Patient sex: F
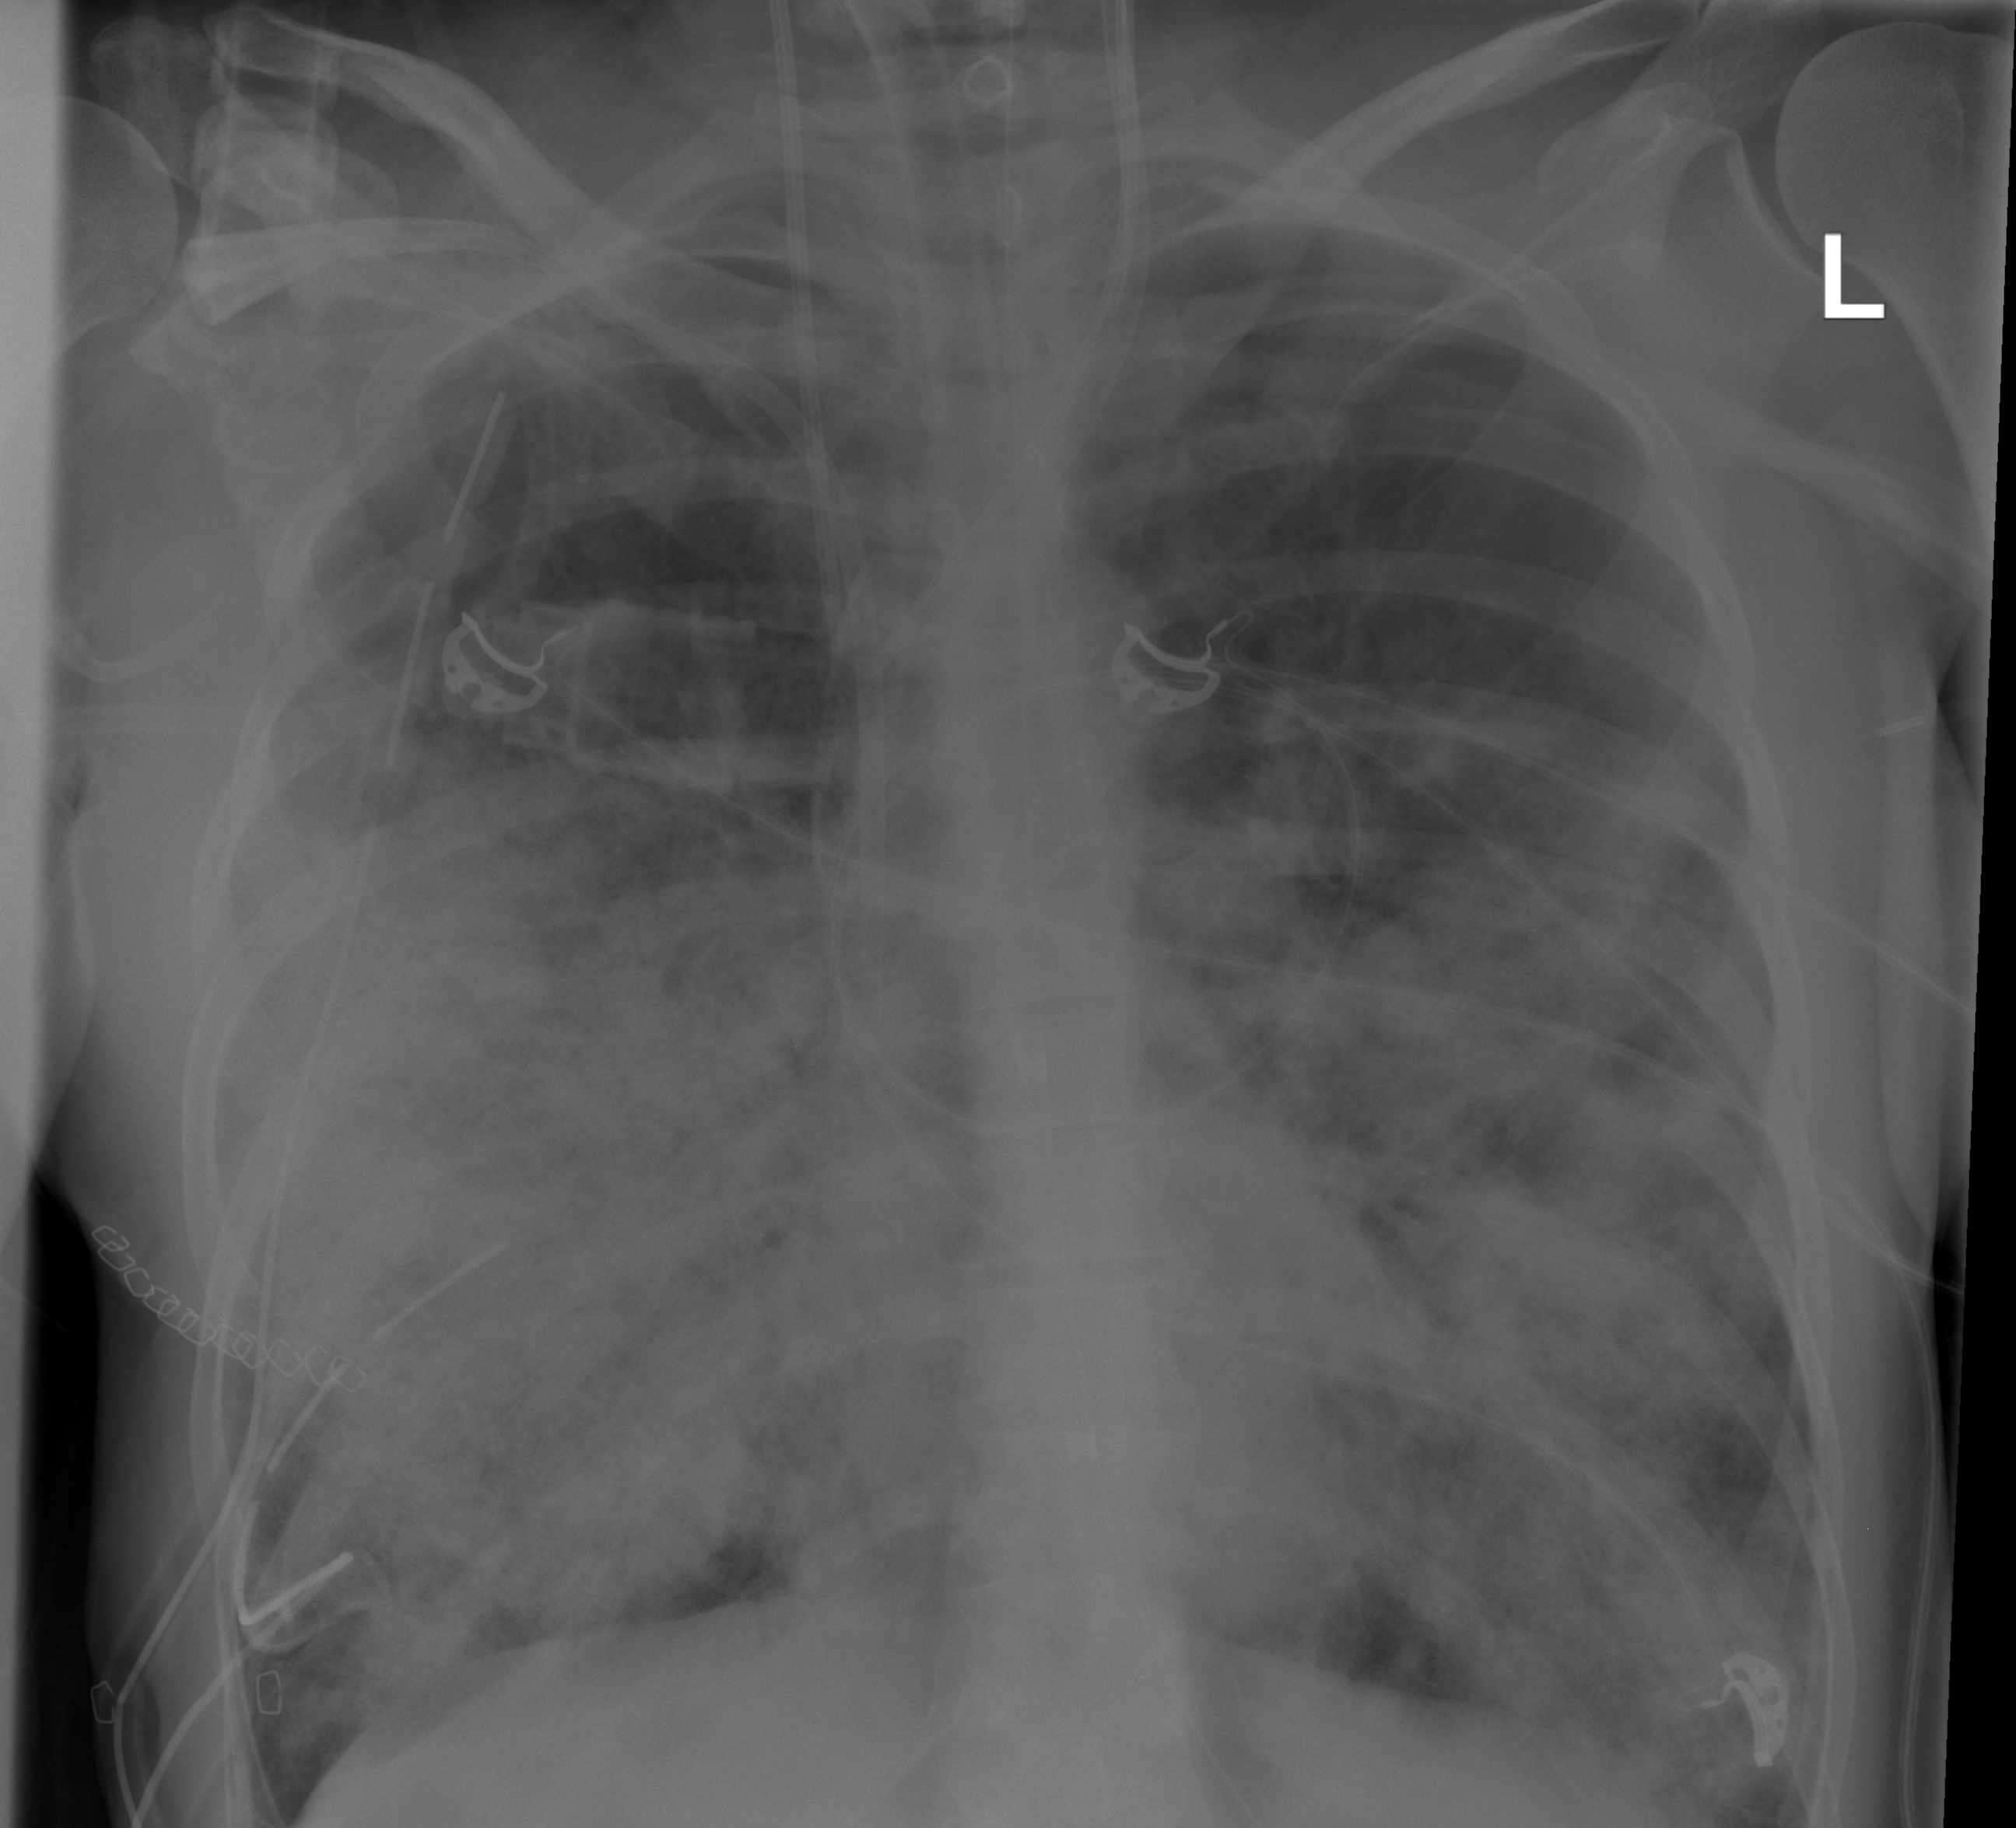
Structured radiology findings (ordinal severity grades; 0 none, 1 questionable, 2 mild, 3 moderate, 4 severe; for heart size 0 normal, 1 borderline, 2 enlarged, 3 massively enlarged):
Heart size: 0
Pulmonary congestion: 0
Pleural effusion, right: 0
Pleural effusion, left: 0
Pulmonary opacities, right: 4
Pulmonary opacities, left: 4
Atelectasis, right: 3
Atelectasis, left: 3